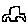
Label: car